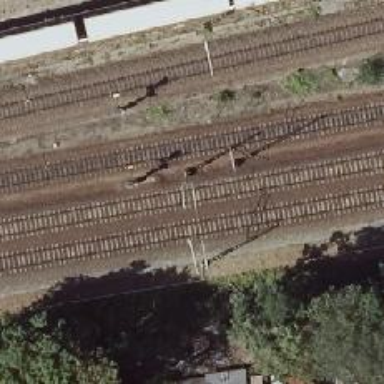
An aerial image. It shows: Railway milestone with catenary mast.